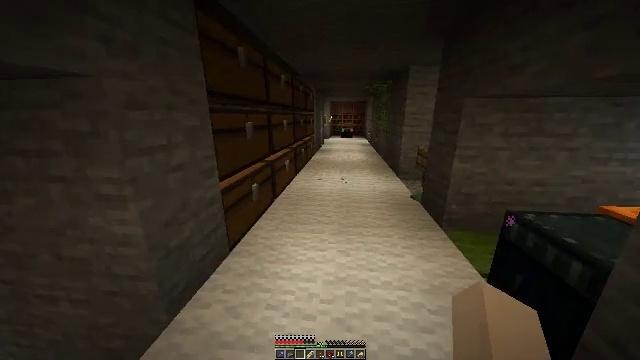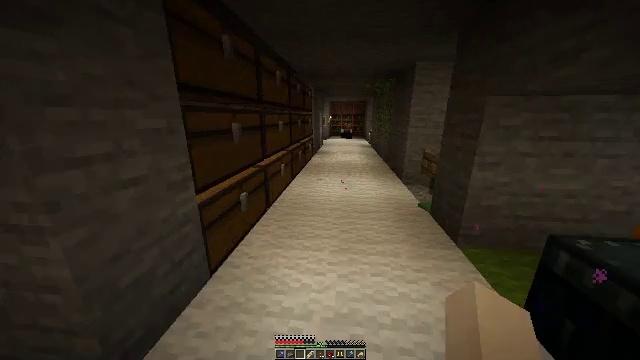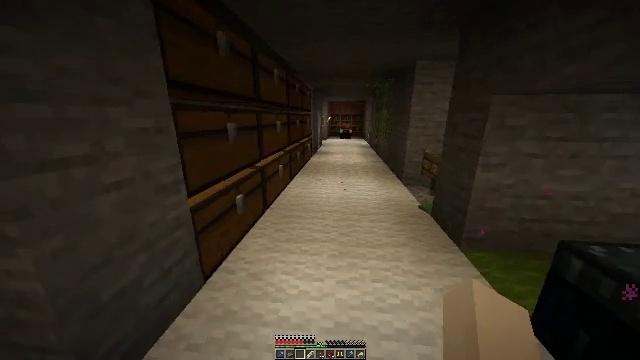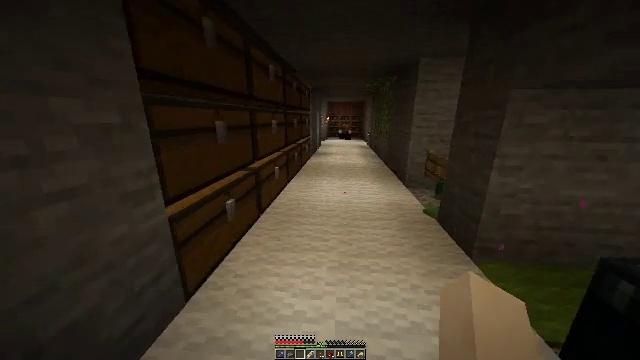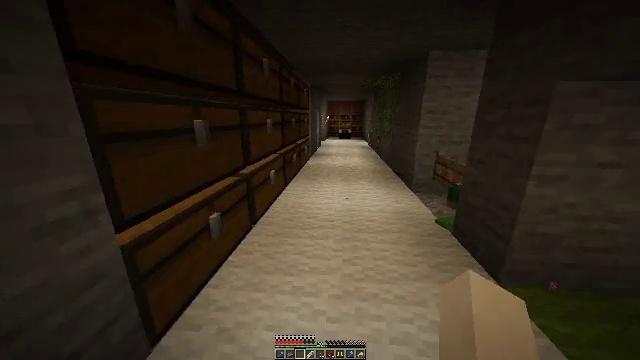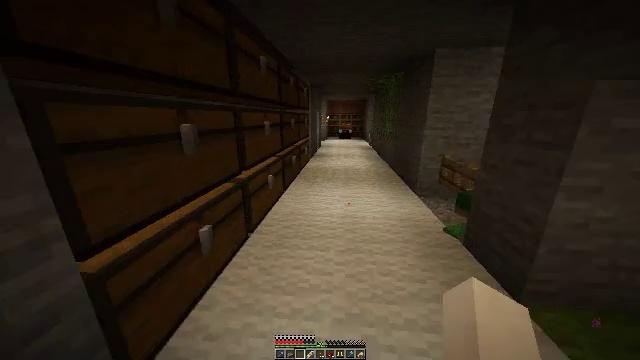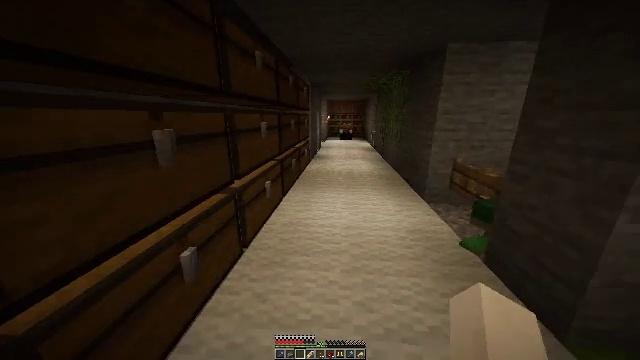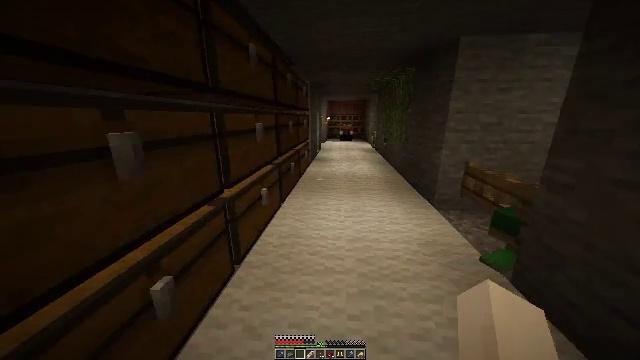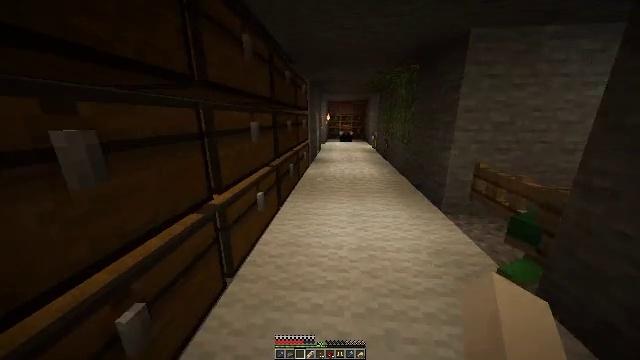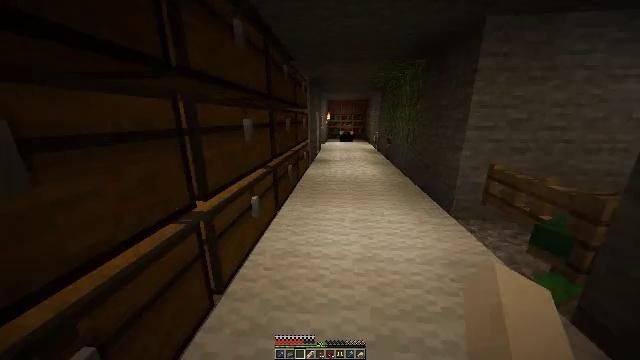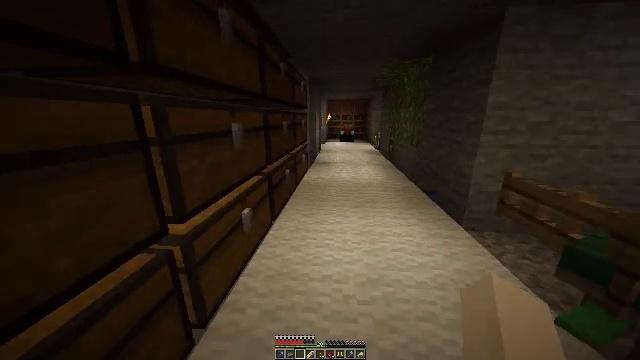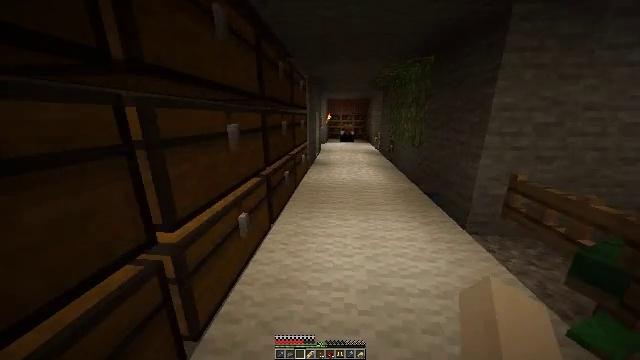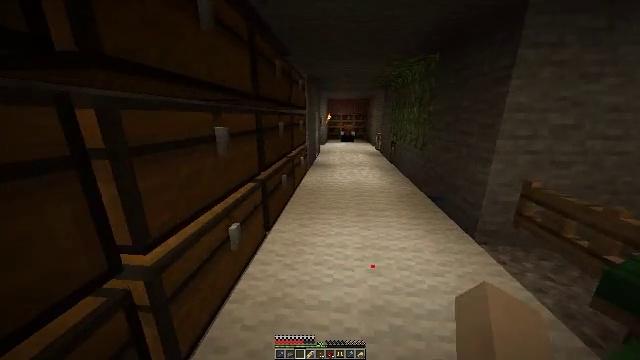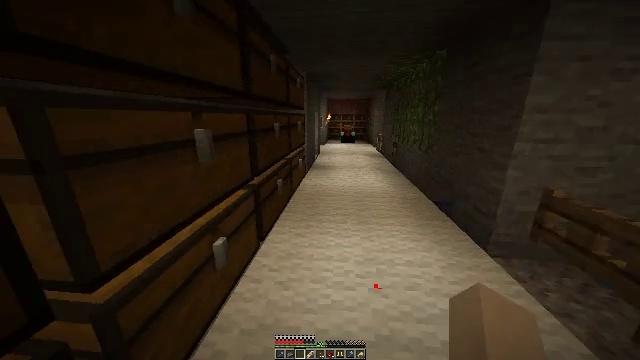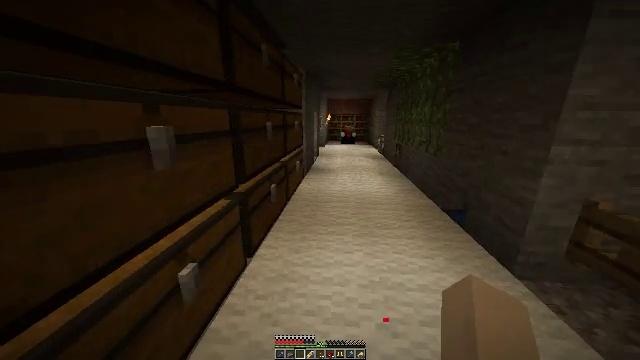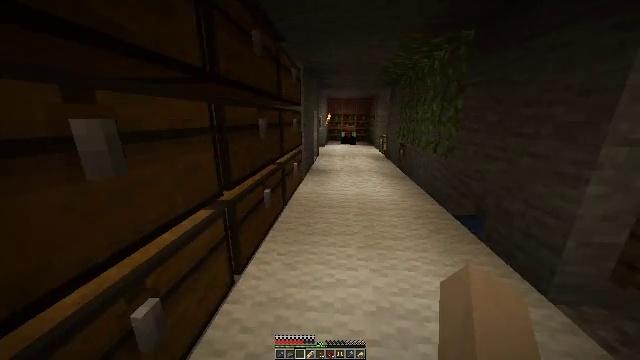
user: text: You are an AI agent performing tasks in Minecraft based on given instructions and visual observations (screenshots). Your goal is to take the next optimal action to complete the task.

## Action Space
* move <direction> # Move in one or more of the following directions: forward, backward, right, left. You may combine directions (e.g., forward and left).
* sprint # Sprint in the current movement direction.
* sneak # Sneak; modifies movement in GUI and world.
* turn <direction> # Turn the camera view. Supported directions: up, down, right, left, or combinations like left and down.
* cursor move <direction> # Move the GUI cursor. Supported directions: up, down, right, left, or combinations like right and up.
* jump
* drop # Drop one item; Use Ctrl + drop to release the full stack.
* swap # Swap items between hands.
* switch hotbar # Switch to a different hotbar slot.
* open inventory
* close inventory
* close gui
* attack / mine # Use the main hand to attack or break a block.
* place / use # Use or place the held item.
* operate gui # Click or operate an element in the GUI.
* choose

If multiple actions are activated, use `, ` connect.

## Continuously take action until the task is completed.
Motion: motion action
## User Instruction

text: Harvest the brown mushroom.
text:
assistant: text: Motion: move forward
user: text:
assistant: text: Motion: move forward
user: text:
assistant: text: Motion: move forward
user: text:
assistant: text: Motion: move forward
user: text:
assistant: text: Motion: move forward
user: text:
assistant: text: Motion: move forward
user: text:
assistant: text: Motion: move forward
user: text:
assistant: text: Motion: move forward
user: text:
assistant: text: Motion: move forward
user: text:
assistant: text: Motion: move forward
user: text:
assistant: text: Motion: move forward
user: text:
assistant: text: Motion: move forward
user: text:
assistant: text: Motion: move forward
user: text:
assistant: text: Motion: move forward
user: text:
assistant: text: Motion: move forward
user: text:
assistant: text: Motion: move forward
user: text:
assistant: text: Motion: move forward
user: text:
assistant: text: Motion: move forward, turn right and down
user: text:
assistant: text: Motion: move forward, turn right
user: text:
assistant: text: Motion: move forward
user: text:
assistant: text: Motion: move forward
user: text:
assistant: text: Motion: move forward
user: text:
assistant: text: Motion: move forward
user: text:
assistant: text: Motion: move forward
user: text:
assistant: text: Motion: move forward
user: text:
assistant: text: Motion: move forward
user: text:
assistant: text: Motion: move forward, turn right
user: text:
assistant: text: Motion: move forward, turn right and down
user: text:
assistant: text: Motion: move forward, turn right and down
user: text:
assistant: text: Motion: move forward, turn right and down